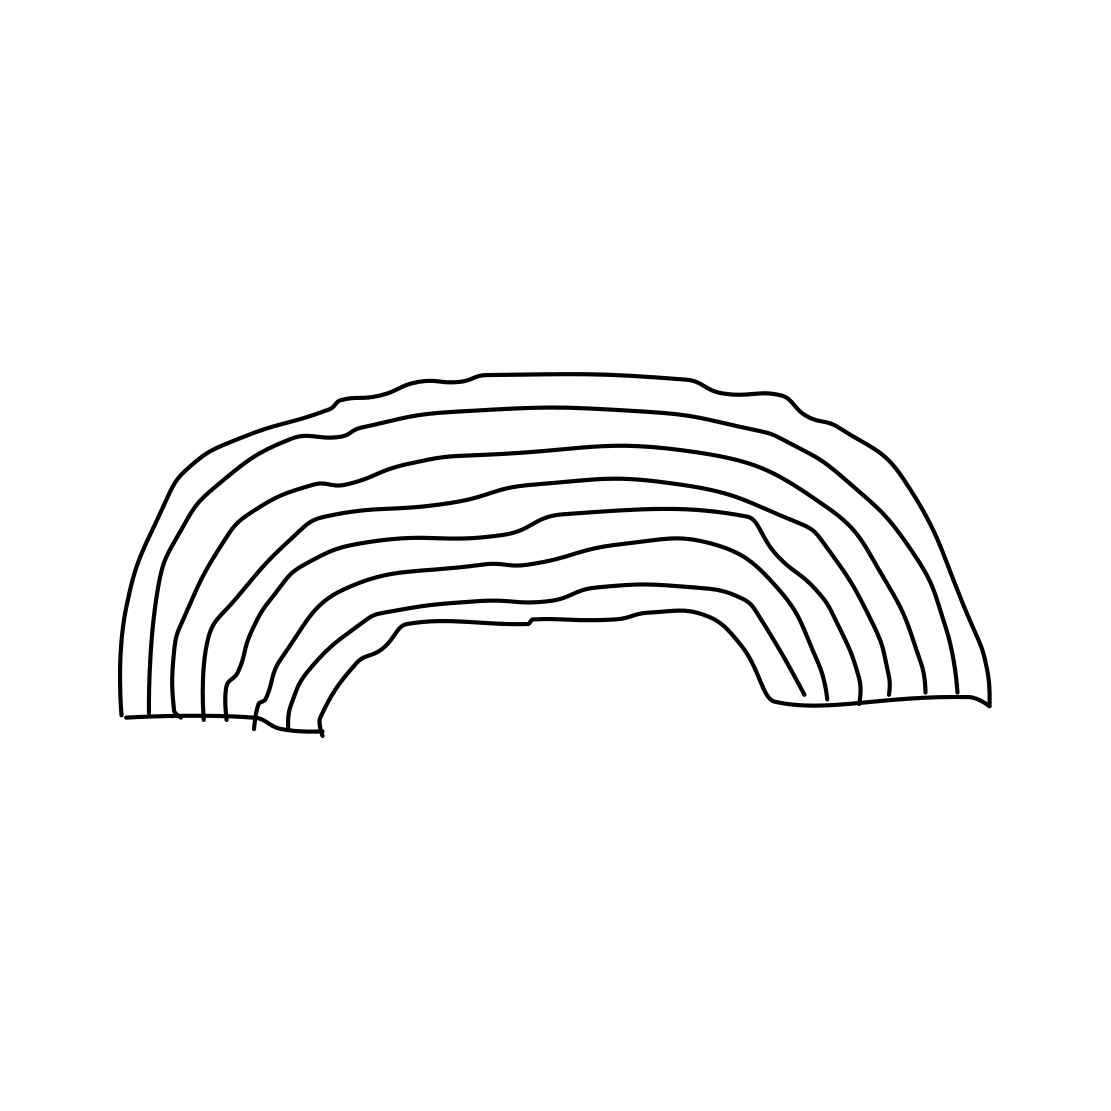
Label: rainbow